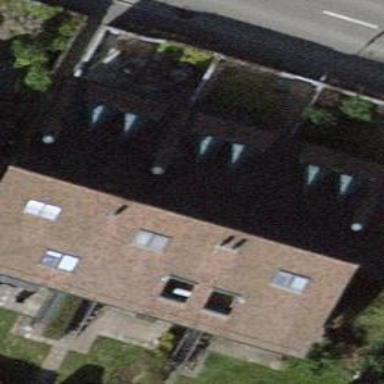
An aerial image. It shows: Pitched roof building.